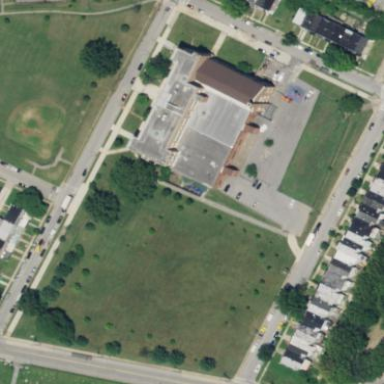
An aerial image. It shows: School.